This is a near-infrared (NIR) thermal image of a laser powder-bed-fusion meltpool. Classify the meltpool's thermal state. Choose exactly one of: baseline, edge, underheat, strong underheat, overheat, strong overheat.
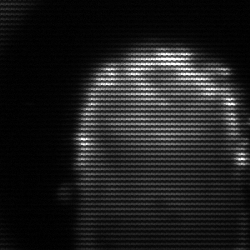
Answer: baseline